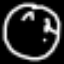
Label: clock